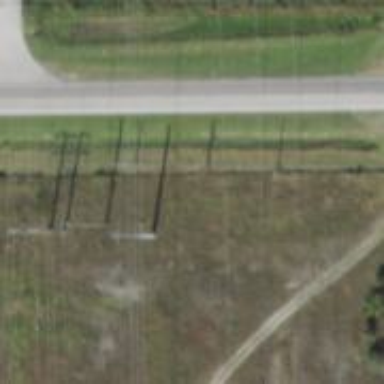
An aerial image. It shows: Power pole.